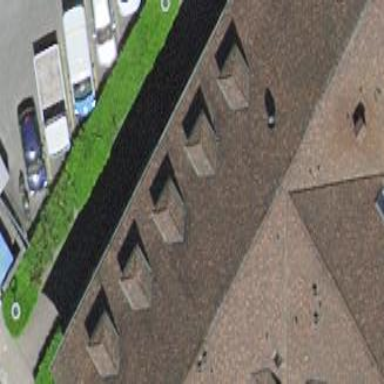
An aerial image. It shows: Residential building with half-hipped roof shape.